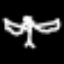
Label: angel